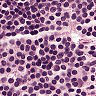
Metastatic tissue present: no